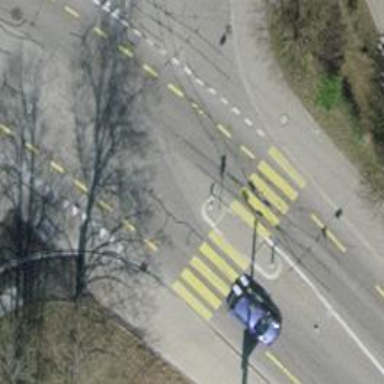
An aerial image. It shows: Footway crossing with marked asphalt surface.